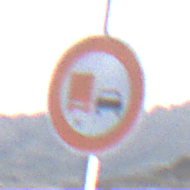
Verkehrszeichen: UeberholverbotKraftfahrzeuge
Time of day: SunriseSunset
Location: Outdoor (Nature)
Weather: PartlyCloudy
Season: NotSpecified
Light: Natural